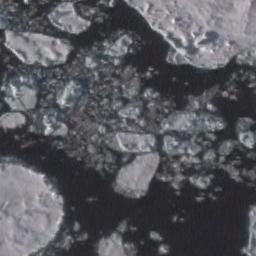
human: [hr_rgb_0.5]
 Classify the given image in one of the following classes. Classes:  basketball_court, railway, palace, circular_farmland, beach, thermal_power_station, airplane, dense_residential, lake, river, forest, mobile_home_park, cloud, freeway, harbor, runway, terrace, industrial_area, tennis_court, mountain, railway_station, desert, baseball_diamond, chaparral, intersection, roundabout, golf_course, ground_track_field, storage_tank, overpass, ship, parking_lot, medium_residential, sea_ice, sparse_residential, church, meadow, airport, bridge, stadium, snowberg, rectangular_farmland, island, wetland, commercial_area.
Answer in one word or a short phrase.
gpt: sea_ice